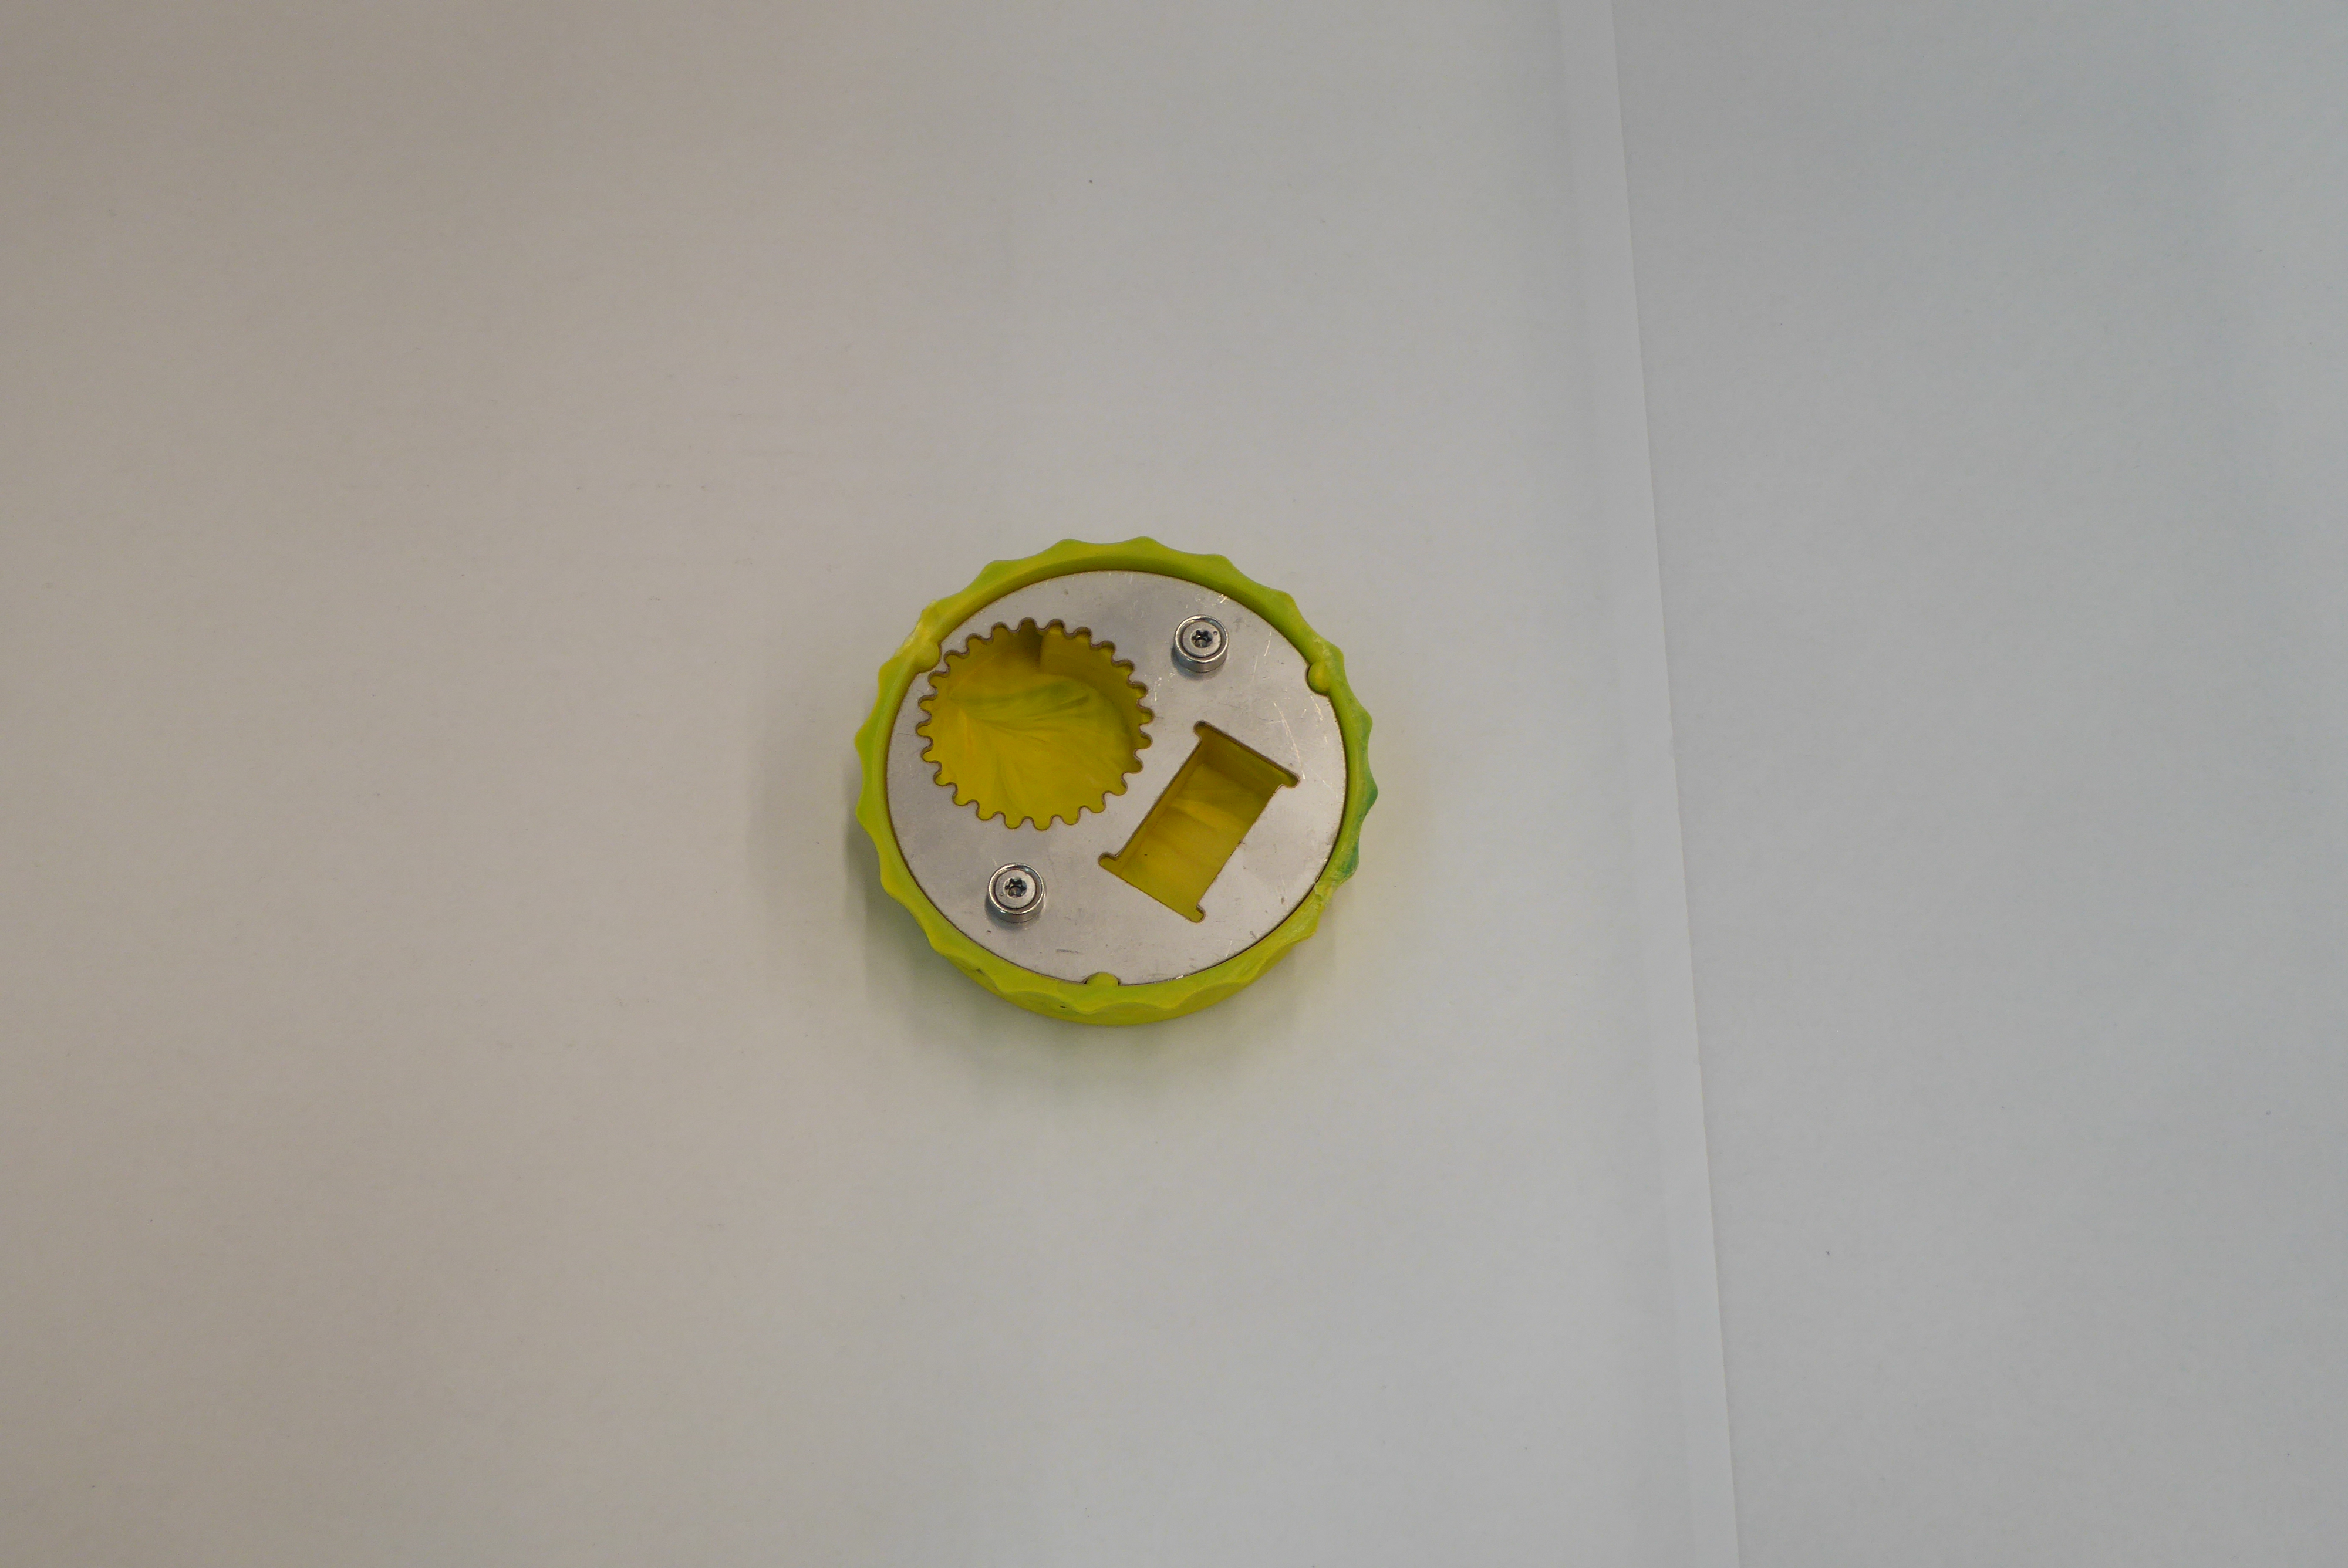
Label: Bottle Opener